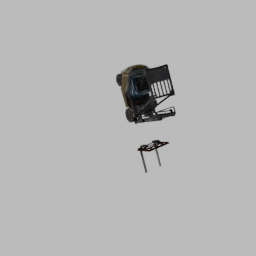
Label: mechanical